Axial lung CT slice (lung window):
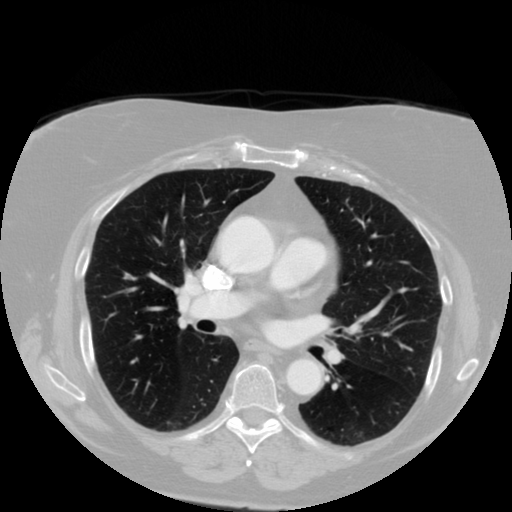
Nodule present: no